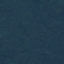
Land use / land cover: Forest